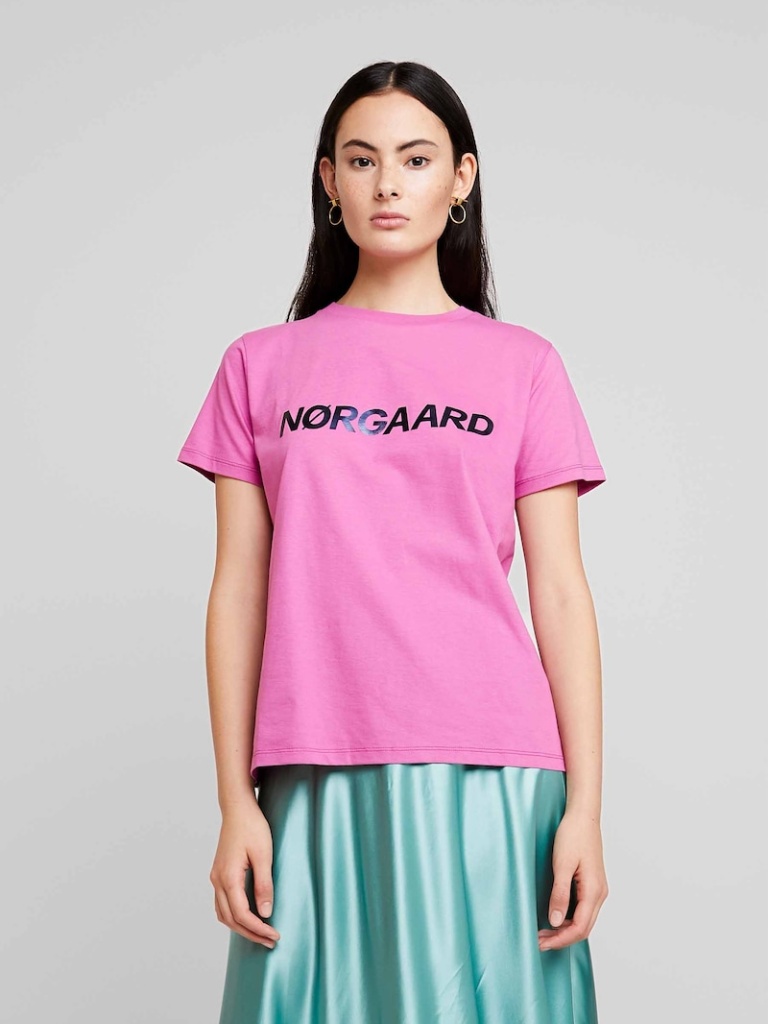
cotton relaxed short sleeve hip length Untucked crew t-shirt